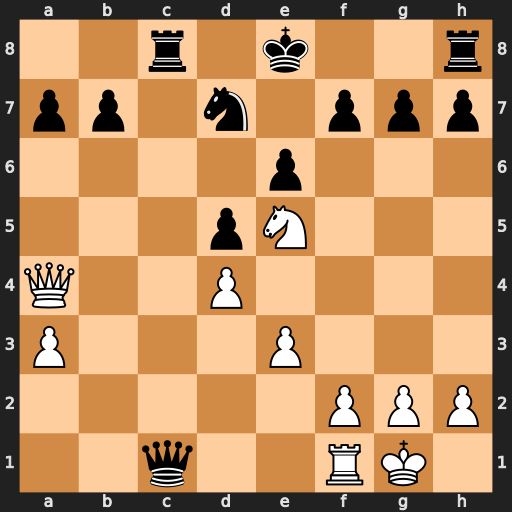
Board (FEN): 2r1k2r/pp1n1ppp/4p3/3pN3/Q2P4/P3P3/5PPP/2q2RK1
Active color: w
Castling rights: k
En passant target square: -
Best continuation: Qxd7+ Kf8 Qxf7#